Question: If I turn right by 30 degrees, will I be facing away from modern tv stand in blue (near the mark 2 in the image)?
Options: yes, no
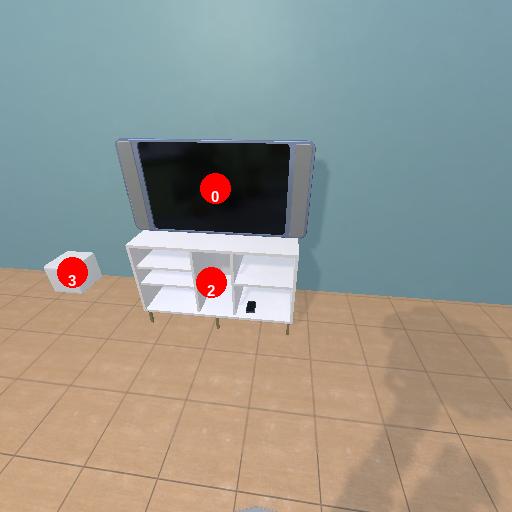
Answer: yes